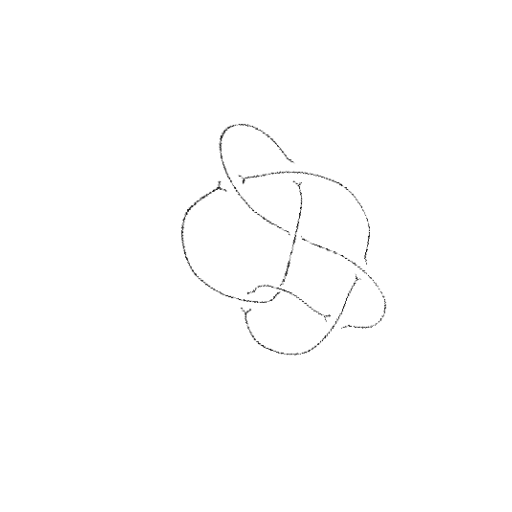
Crossing number: 7